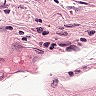
Metastatic tissue present: no